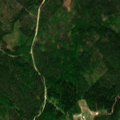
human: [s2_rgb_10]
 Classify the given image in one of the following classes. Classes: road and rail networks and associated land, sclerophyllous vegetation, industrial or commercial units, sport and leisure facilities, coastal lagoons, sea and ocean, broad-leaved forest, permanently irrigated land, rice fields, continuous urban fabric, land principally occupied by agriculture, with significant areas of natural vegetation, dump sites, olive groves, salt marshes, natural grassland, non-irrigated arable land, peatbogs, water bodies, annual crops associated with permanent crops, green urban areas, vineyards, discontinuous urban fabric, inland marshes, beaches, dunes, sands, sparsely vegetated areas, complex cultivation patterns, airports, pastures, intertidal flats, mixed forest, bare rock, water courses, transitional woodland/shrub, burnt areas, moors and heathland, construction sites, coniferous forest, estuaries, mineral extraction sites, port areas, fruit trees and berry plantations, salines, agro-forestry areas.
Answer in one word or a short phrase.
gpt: coniferous forest, mixed forest